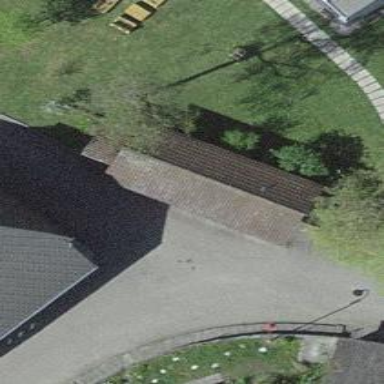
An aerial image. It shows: Shed building.